Question:
I was wondering, what is the purpose of closing a branch. As for 'issue-1' branch, I had already close. But
- 'issue1-1'- 'issue1-1'
So, what is the whole point of closing a branch?
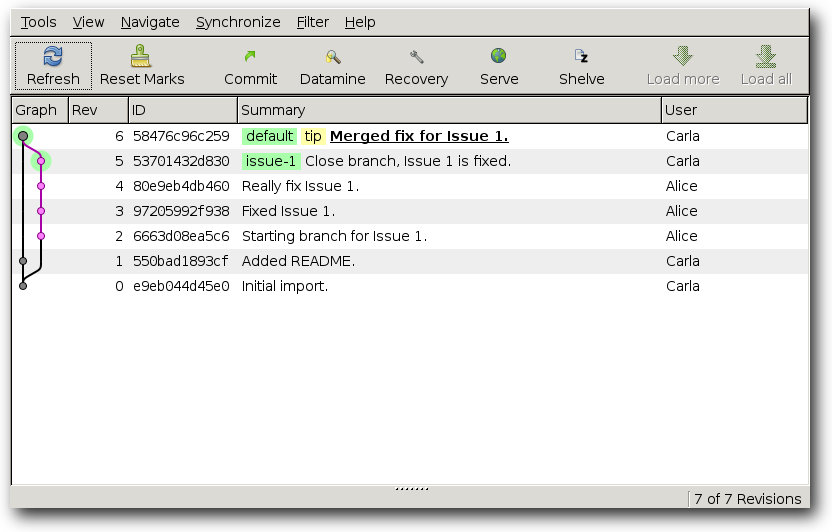
Answer: See: <URL>
It is informational so that 'hg branches' will show that these branches are closed. And 'hg heads --active' will not display any heads that are marked closed.
In a long run, number of branches can be considerable and can add to informational noise. This is a good way to prune some of those noise.